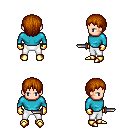
a pixel art fantasy rpg character, male body template, human, light skin, teal long-sleeve shirt, white pants, brunette plain hairstyle, gold gloves, gold boots, dagger, four views (front, back, left, right), 2x2 character sprite sheet, small pixel art, hard edges, no anti-aliasing